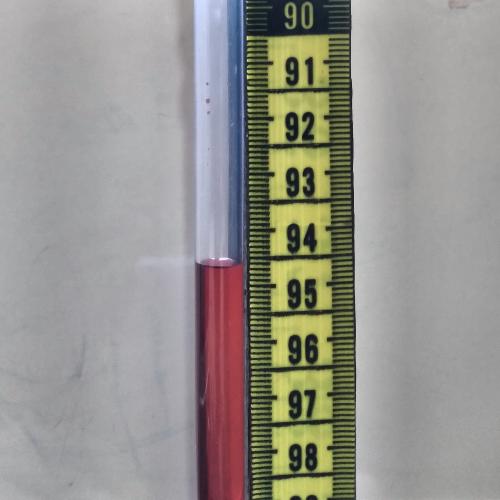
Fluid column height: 94.7 cm